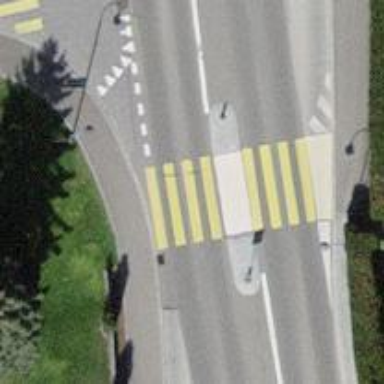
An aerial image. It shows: Zebra crossing on the road.